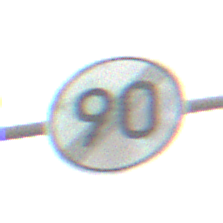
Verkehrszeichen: EndeGeschwindigkeit90
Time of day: SunriseSunset
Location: Outdoor (Suburban)
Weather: PartlyCloudy
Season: NotSpecified
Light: Natural